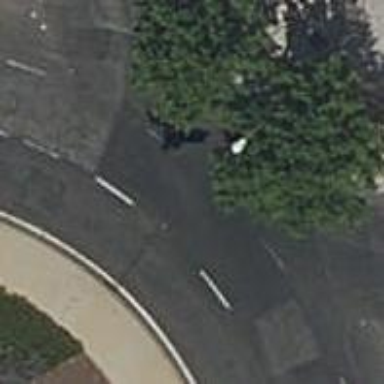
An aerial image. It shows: Primary highway with asphalt surface leading to roundabout.